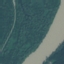
Land use / land cover class: River